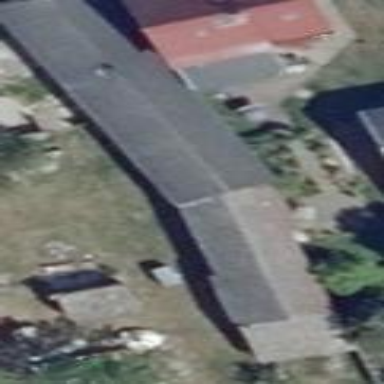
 oriented along the structure. The roof is painted grey."